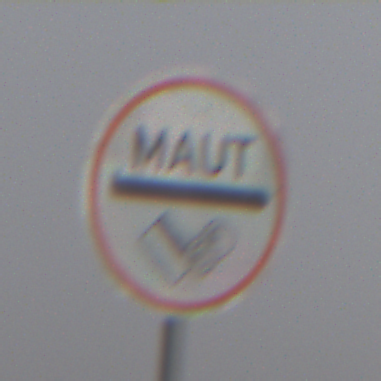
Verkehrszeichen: MautflichtigeStrecke
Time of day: MorningAfternoon
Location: Outdoor (Nature)
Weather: PartlyCloudy
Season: NotSpecified
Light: Natural